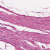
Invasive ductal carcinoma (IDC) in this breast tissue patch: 0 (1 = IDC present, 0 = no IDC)